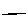
Label: line